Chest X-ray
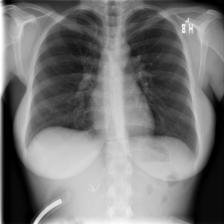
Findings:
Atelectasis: negative
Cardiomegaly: negative
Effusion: negative
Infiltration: negative
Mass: negative
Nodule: negative
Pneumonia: negative
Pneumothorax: negative
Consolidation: negative
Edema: negative
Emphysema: negative
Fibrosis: negative
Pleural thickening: negative
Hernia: negative